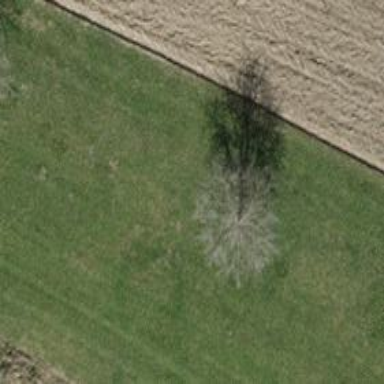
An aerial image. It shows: Single tag "natural: tree."